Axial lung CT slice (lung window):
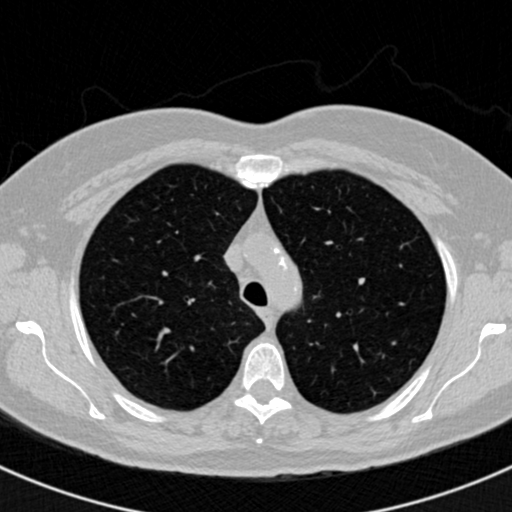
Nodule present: no